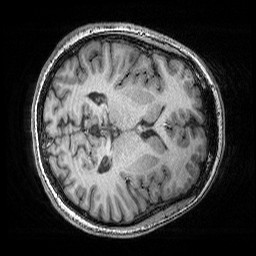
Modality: T1w
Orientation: axial
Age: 21
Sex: female
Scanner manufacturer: siemens
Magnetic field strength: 3 T
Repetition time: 2.25 s
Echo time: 0.00418 s